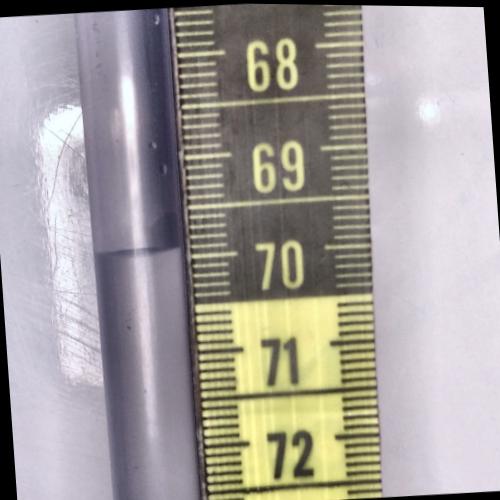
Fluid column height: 69.9 cm